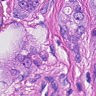
Metastatic tissue present: yes